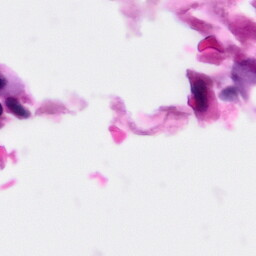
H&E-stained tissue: Pancreatic